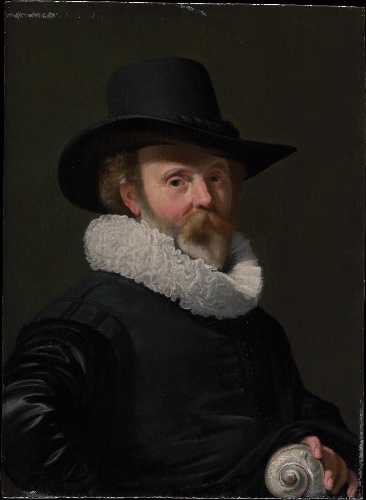
Title: Portrait of a Man with a Shell
Artist: Thomas de Keyser
Artist bio: Dutch, Amsterdam (?) 1596/97–1667 Amsterdam
Date: ca. 1625–26
Object type: Painting
Classification: Paintings
Medium: Oil on wood
Dimensions: 9 3/8 x 6 3/4 in. (23.8 x 17.1 cm)
Department: European Paintings
Credit line: From the Collection of Rita and Frits Markus, Bequest of Rita Markus, 2005
Accession year: 2005
Repository: Metropolitan Museum of Art, New York, NY
Tags: Men|Portraits|Shells